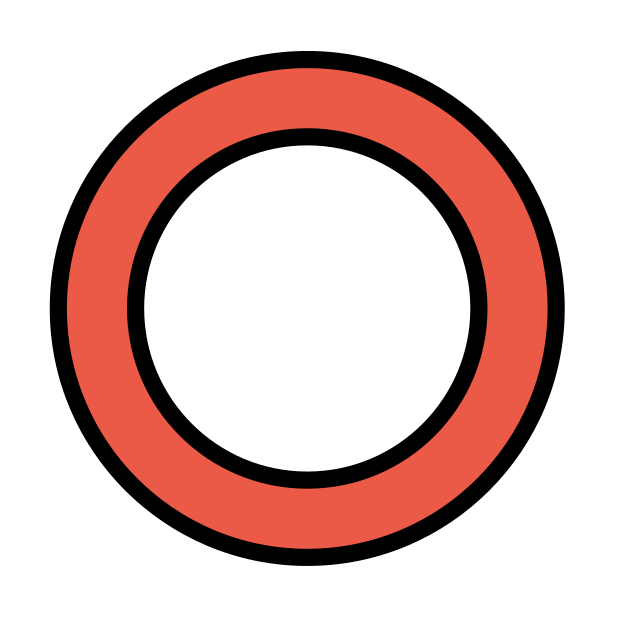
hollow red circle